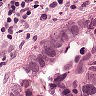
Metastatic tissue present: yes